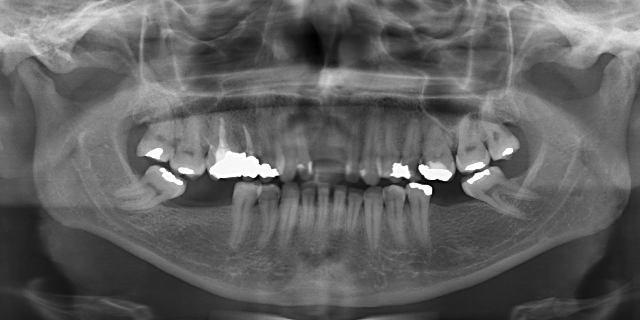
adult